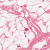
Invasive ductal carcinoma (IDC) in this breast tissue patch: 0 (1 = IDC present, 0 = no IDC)